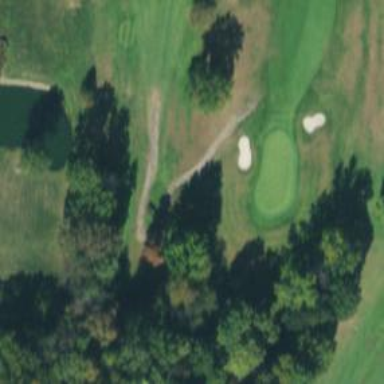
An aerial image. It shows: Path for both roads and golfers.